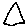
Label: triangle